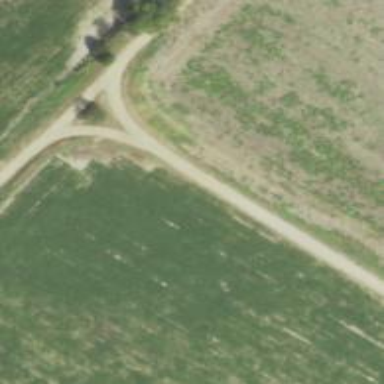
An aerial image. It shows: Unclassified road.